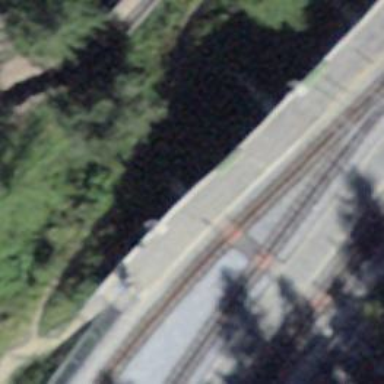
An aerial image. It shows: Crossing for the railway.